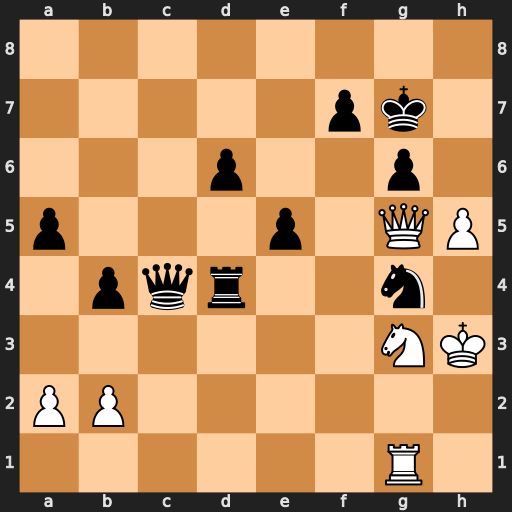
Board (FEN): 8/5pk1/3p2p1/p3p1QP/1pqr2n1/6NK/PP6/6R1
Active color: w
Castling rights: -
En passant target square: -
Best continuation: Nf5+ Kg8 Qd8+